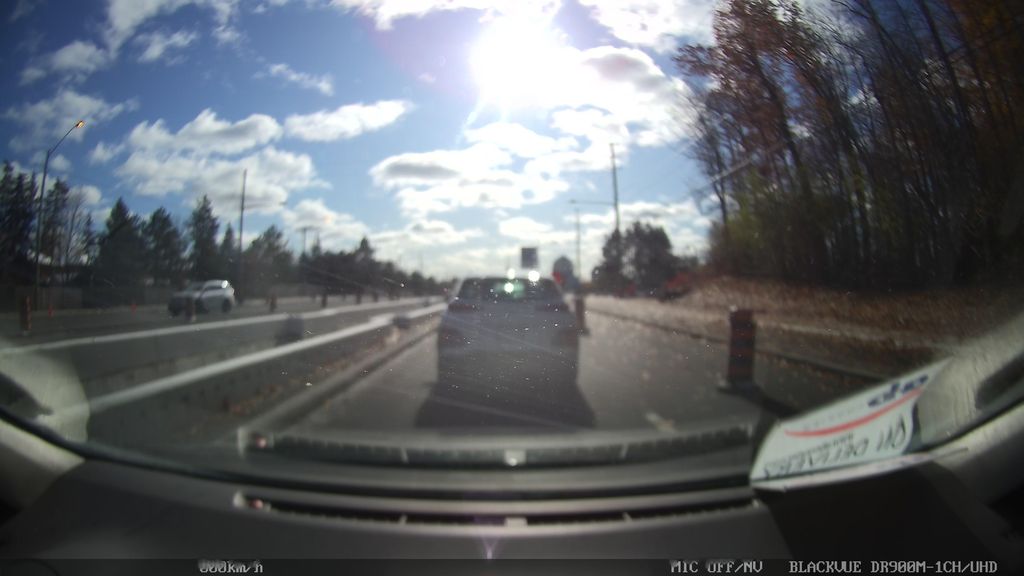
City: toronto